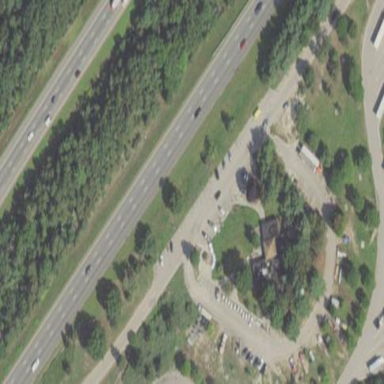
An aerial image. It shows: Rest area on the road.